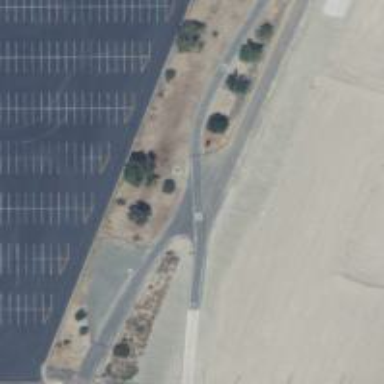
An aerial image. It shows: Asphalt service road.